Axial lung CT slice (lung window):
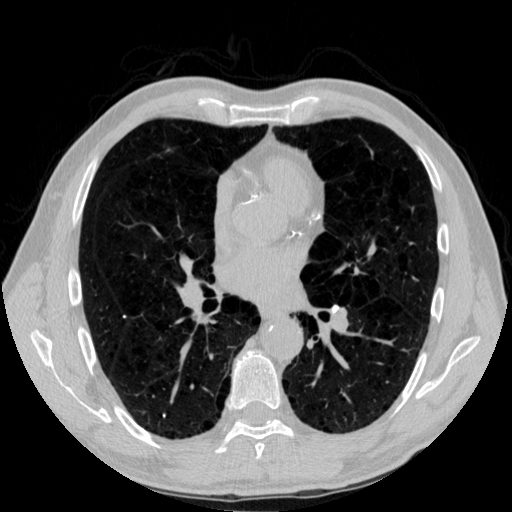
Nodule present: no